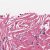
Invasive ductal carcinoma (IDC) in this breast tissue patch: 0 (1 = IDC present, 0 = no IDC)